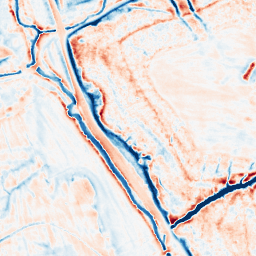
Category: multiscale
Decomposition family: dog_multiscale
Decomposition parameters: sigma_ratio: 1.4
n_scales: 6
base_sigma: 0.5
Upsampling method: regularized
Upsampling parameters: scale: 4
lambda_reg: 0.001
Upsampling scale: 4